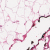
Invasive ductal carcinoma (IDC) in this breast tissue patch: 0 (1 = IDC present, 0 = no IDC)